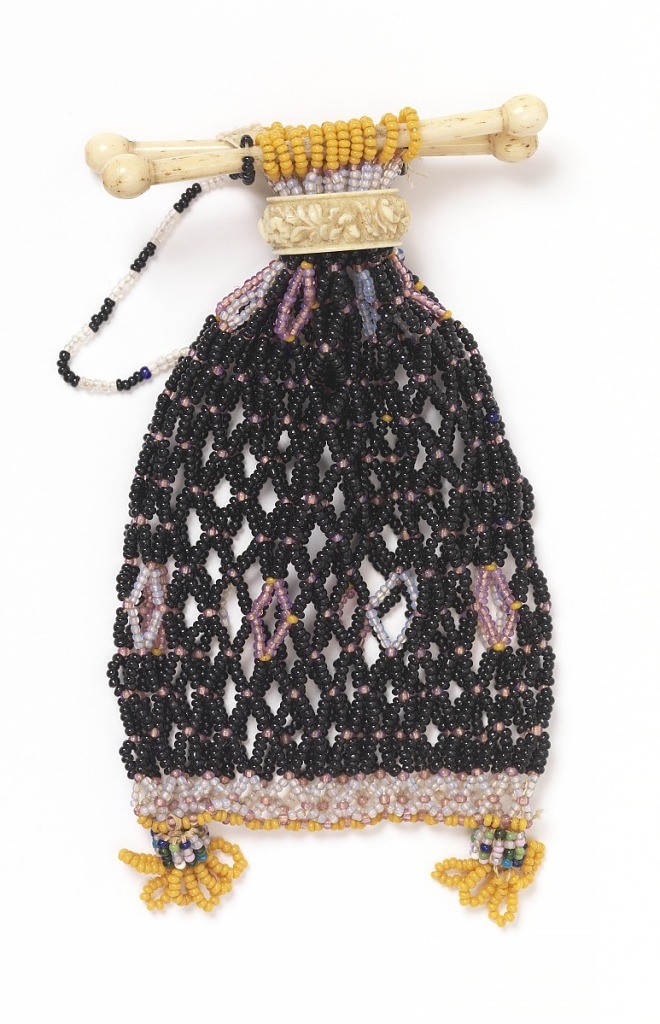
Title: Purse
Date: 1830–60
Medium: silk, glass beads, ivory Technique: bead-linked mesh
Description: Purse of black beads strung in an open diamond-shaped pattern with white and gold beads as decoration. Carved ivory or bone ring to slide and close purse. Two small ivory bars at top through last row of beads, to open. Small chain of black and white beads for carrying. Corner tassels of pink beads.